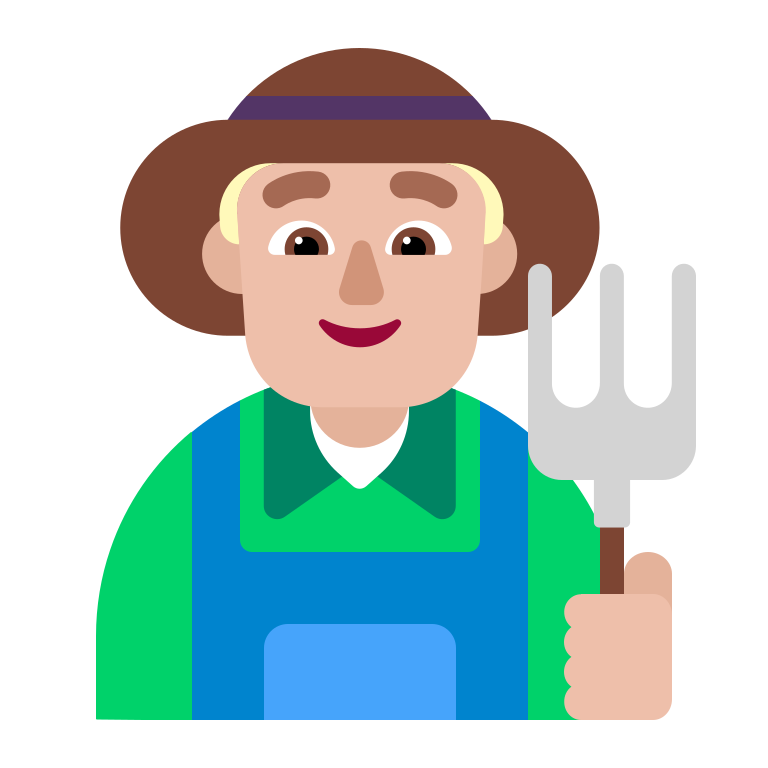
man farmer flat  light